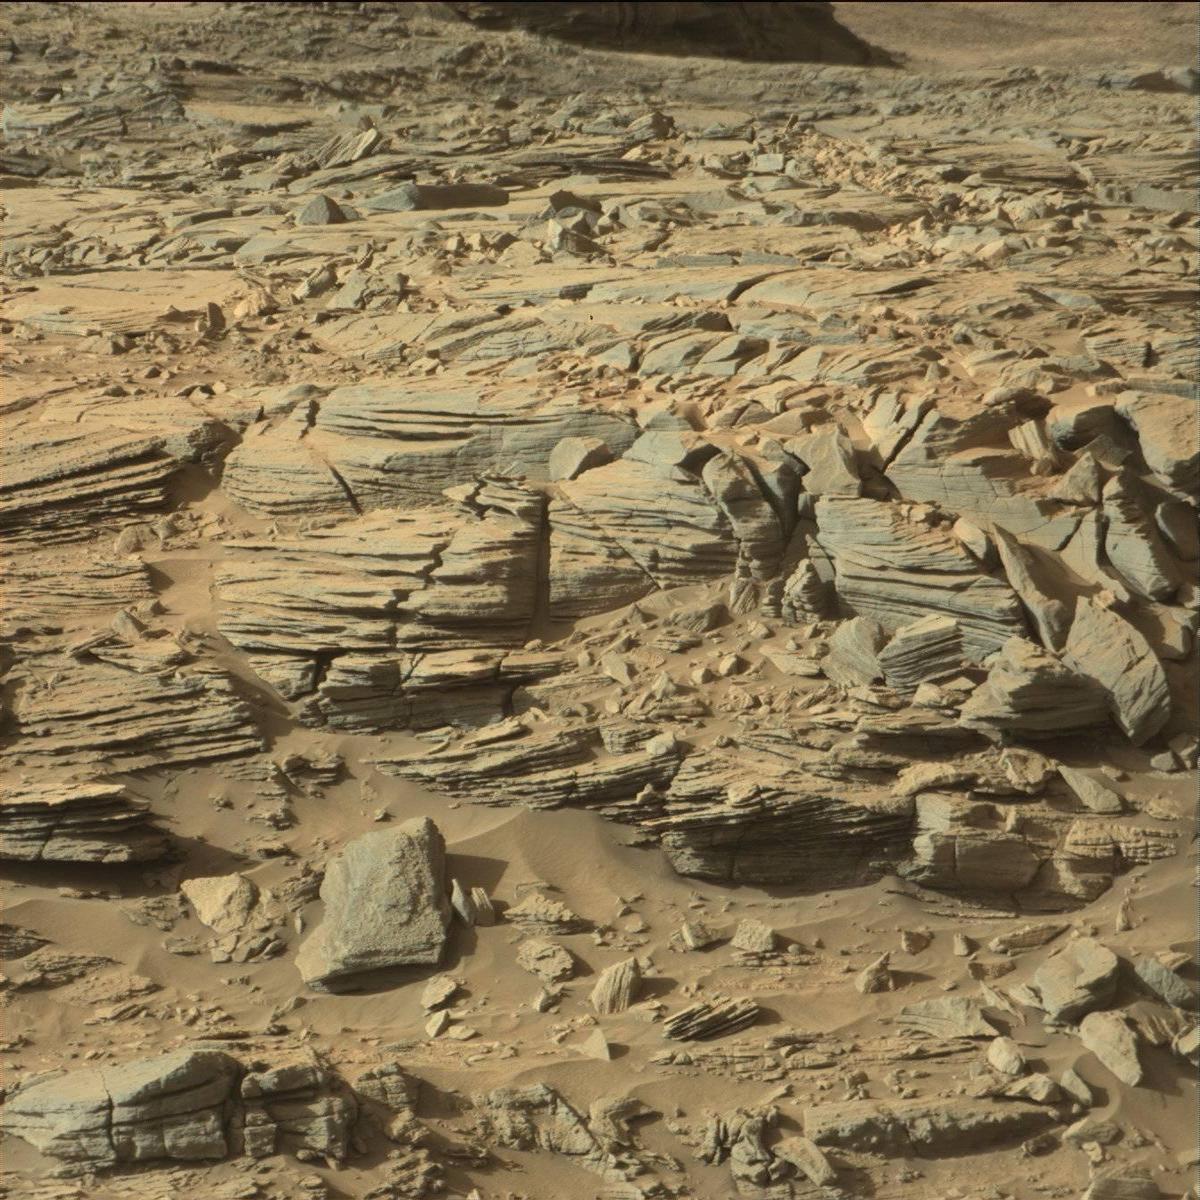
Terrain classes present: Bedrock, Rock, Sand / Soil